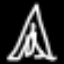
Label: The Eiffel Tower